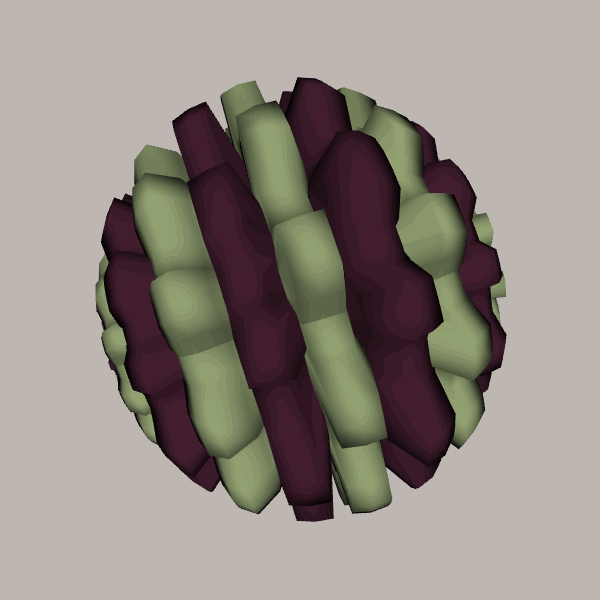
Background: light